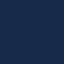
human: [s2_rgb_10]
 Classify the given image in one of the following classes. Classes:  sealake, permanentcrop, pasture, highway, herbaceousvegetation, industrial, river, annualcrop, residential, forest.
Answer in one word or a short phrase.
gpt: SeaLake